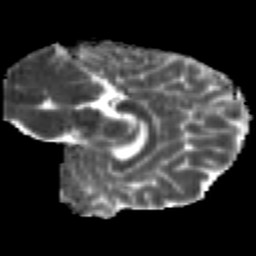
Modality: MD
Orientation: sagittal
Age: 27
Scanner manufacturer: siemens
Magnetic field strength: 3 T
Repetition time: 2.2 s
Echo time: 0.084 s